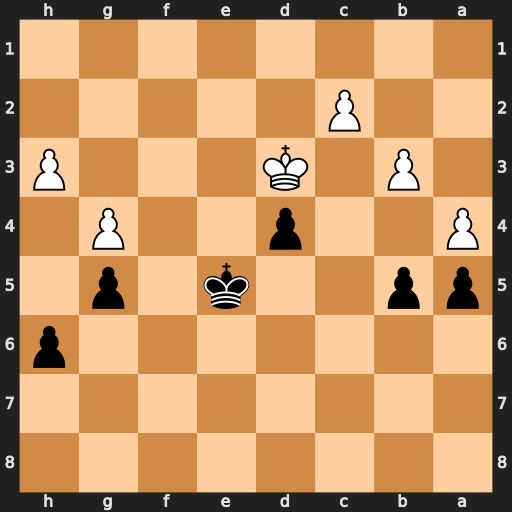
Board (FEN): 8/8/7p/pp2k1p1/P2p2P1/1P1K3P/2P5/8
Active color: b
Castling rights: -
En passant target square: -
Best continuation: bxa4 bxa4 Kd5